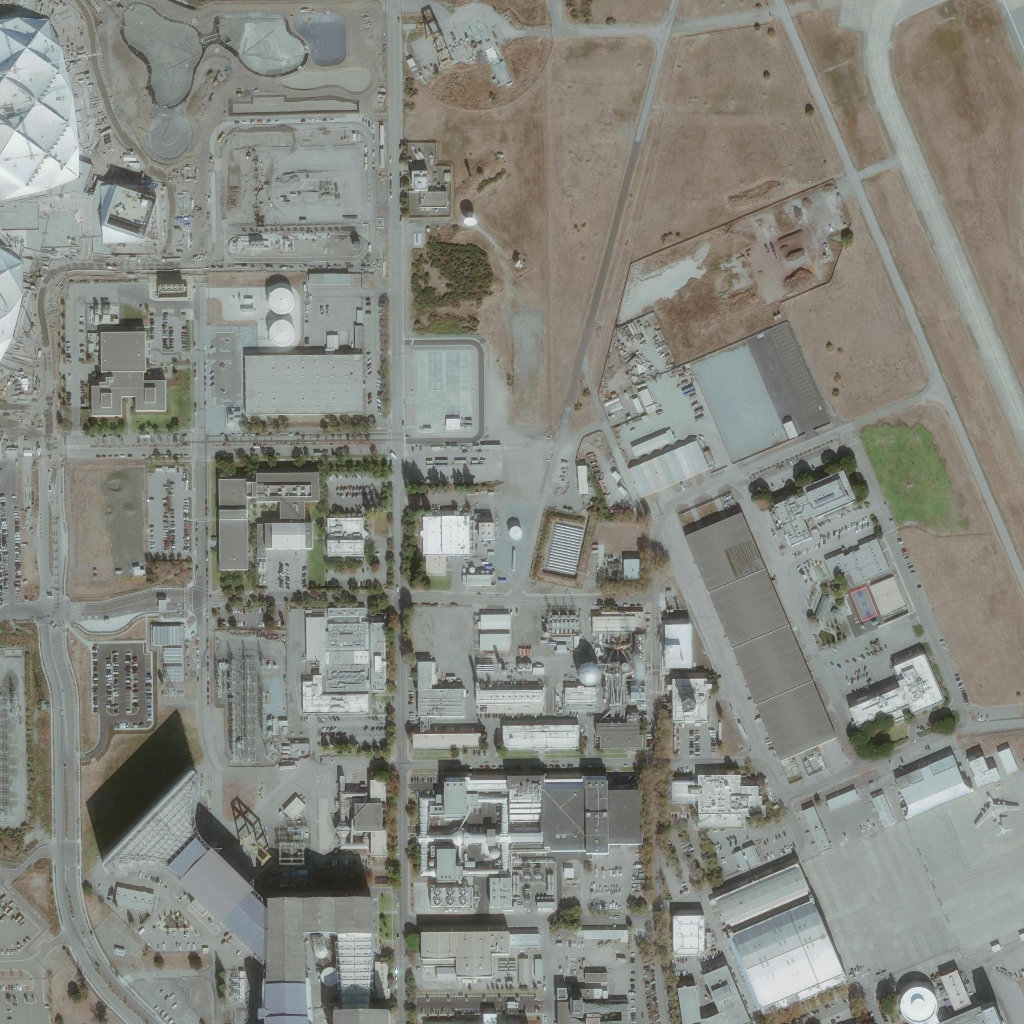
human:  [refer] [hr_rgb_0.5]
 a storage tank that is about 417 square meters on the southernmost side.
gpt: <box>[[56, 64, 58, 67, 0]]</box>